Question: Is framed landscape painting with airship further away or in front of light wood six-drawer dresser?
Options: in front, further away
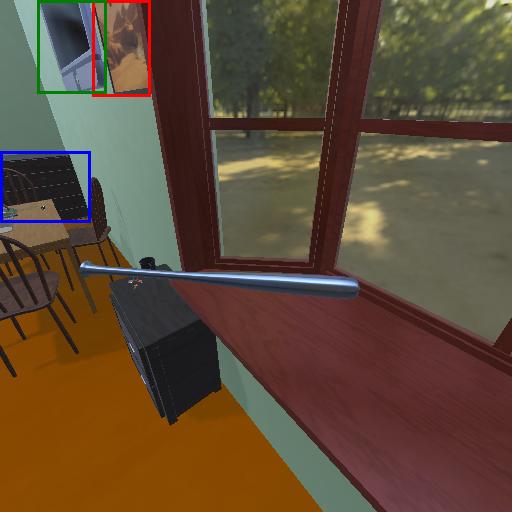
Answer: in front